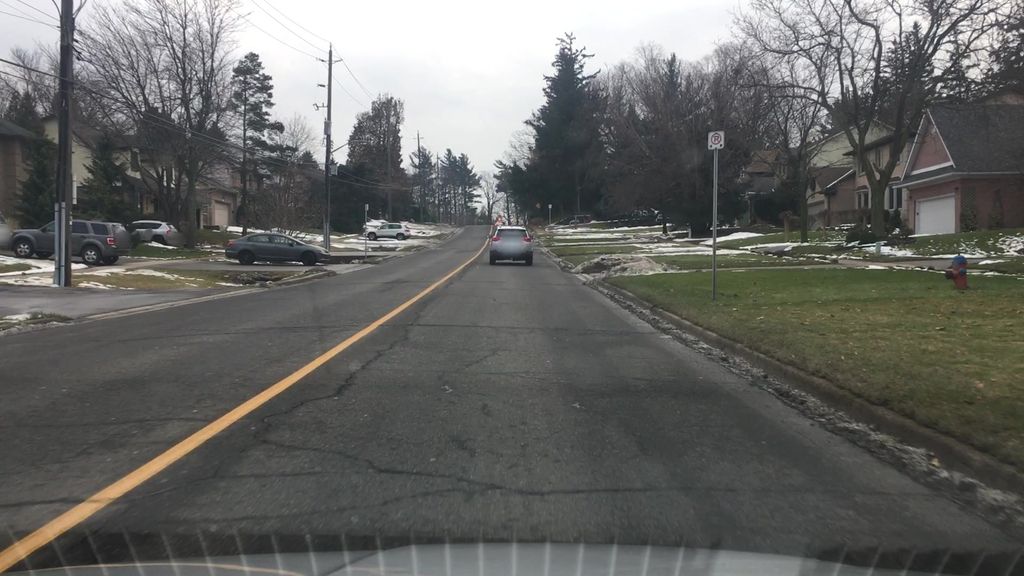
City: hamilton